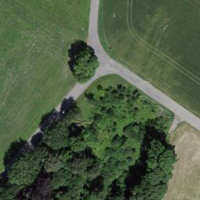
EUNIS habitat code: 52
Species observed at this site:
Knautia arvensis
Mahonia aquifolium
Cynosurus cristatus
Galeopsis tetrahit
Picea abies
Lotus corniculatus
Prunus avium